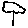
Label: tree